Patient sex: M
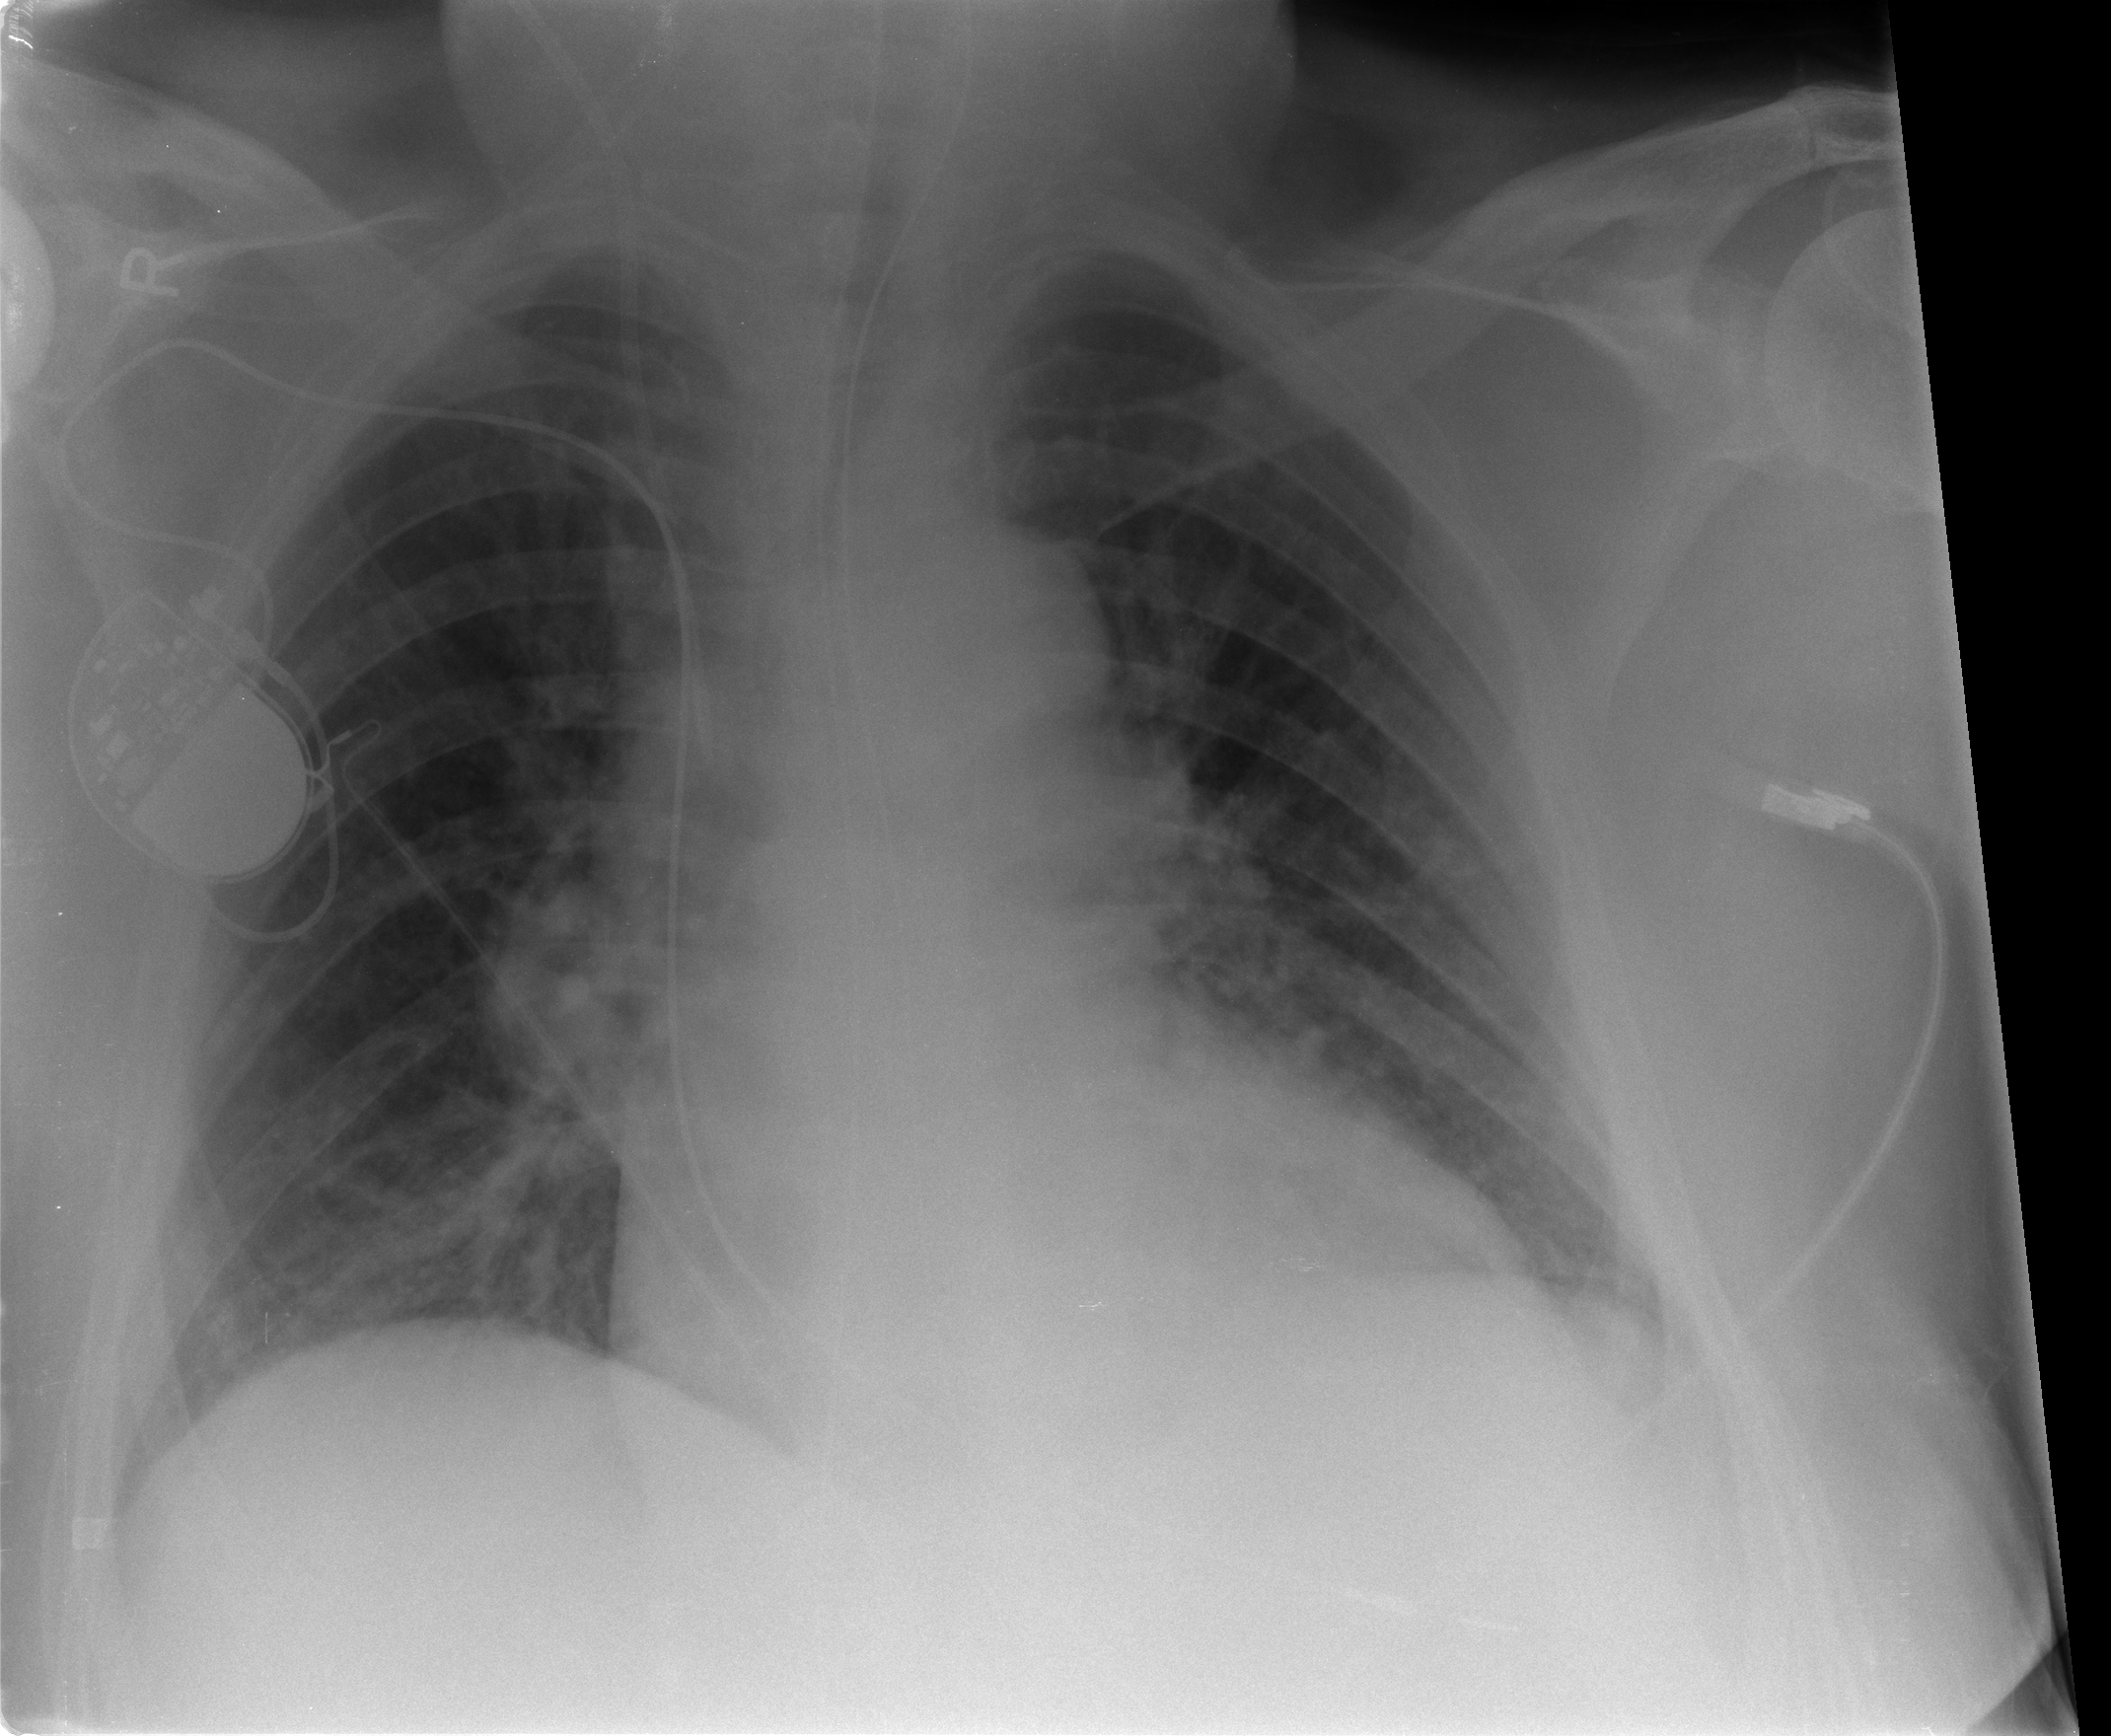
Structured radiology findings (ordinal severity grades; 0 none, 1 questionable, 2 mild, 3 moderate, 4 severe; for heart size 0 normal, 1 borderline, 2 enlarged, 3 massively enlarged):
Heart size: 2
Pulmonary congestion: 1
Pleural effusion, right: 0
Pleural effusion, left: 0
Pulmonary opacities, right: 1
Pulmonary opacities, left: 0
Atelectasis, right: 1
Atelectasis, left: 2